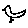
Label: bird